Interaction volume radius: 10 \u00c5
Interaction volume height: 25 \u00c5
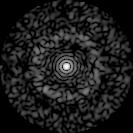
Disorder parameter: 0.8481